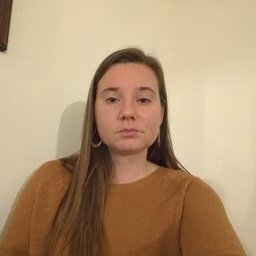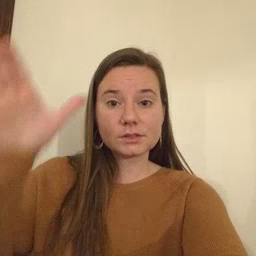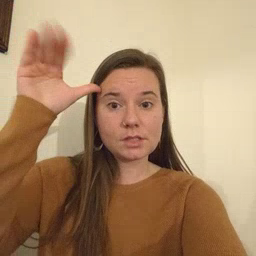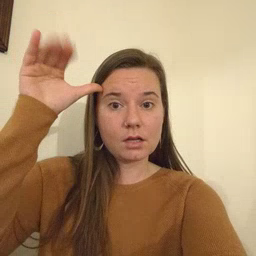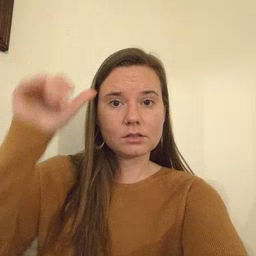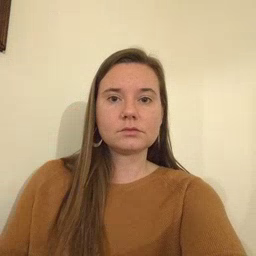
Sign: donkey